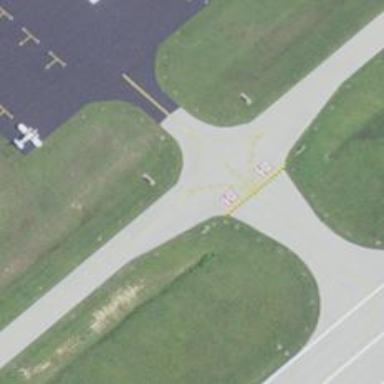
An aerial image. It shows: Image of taxiway at airport.